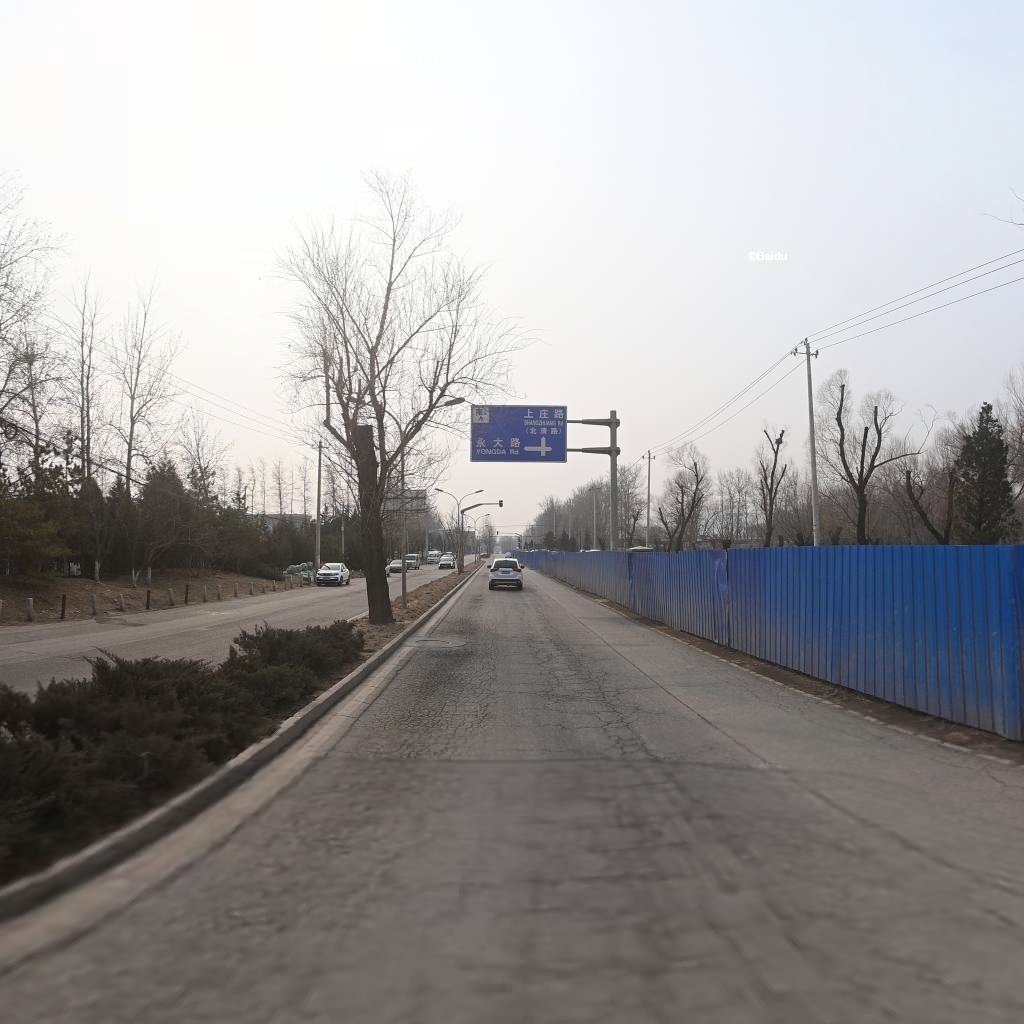
Region: Haidian
Road damage annotations: alligator crack, manhole cover